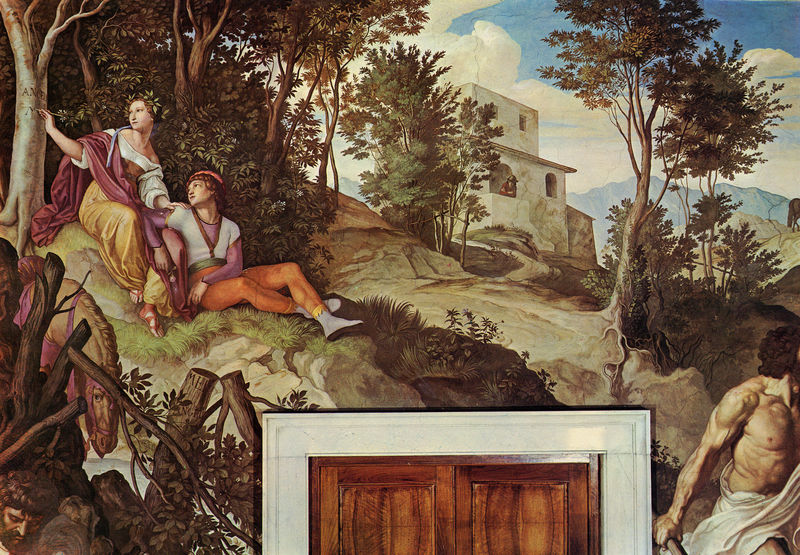
Titel: Angelica e Medoro, Angelica und Medoro
Künstler: Julius Schnorr von Carolsfeld
Standort: Roma
Institution: Casa Massimo
Schlagwörter: baum, berg, blau, blätter, felsen, gemälde, gruppe, himmel, mann, nackt, umhang, wasser, wolken, bäume, gelb, grün, landschaft, menschen, mädchen, see, sitzen, äste, braun, brust, bunt, fenster, frau, holz, kleid, männer, orange, tür, weiss, zeichnung, dame, gebäude, gras, haus, rot, tuch, weg, wiese, wolke, leute, malerei, bart, hemd, hose, wand, arme, gesicht, kleidung, rahmen, stein, steine, herr, ast, hügel, natur, stamm, strauch, zweige, kirche, sträucher, gewand, gold, sitzend, tücher, innen, paar, personen, pflanzen, renaissance, rosa, wald, pferd, stock, garten, liebe, papier, umarmung, liegen, italien, süden, schuhe, zuschauer, abhang, berge, fels, gebirge, hang, lila, violett, türe, idylle, romantik, muskeln, wandgemälde, wandmalerei, muse, türrahmen, balken, halbnackt, junge, warten, liegend, oberkörper, tor, foto, oben, wurzel, lichtung, kranz, lorbeerkranz, villa, liebespaar, jüngling, wurzeln, toga, liebende, romeo und julia, strumpfhose, fresko, wandbild, fresco, toskana, ritzen, hause, beinlinge, frau mann, oberkörperfrei, lorbeerkranzu, schal ausschnitt